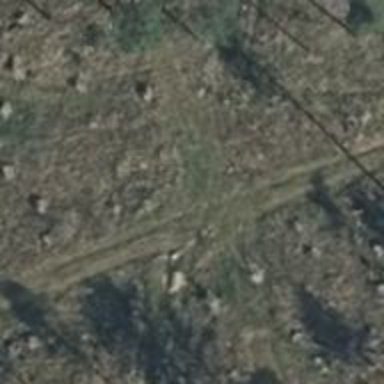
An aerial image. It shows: Grass track with grade5 track type.